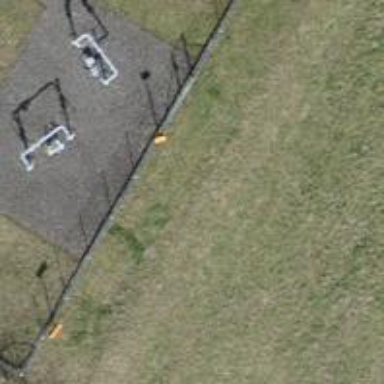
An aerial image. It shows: Aerial marker supported by pole.